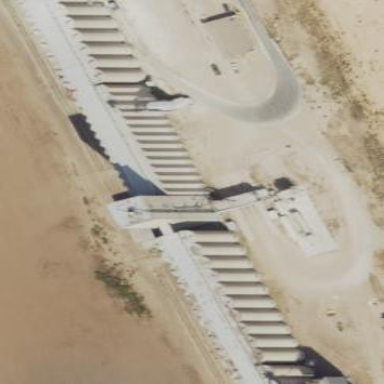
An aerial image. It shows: Silo building.